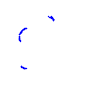
Particle: proton